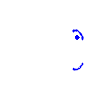
Particle: electron